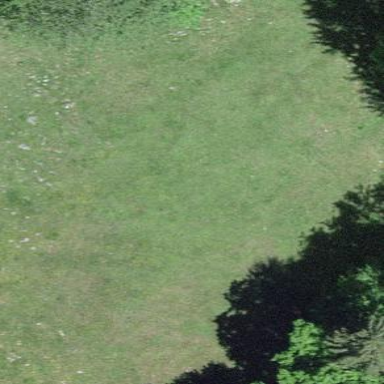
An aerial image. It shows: Beautiful meadow.